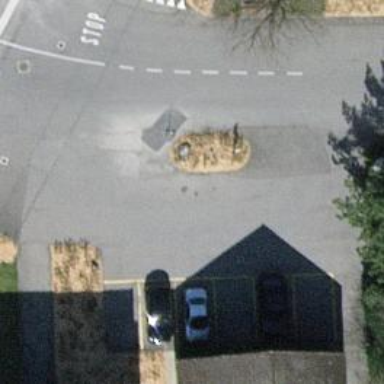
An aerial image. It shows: Bus stop within bus station.